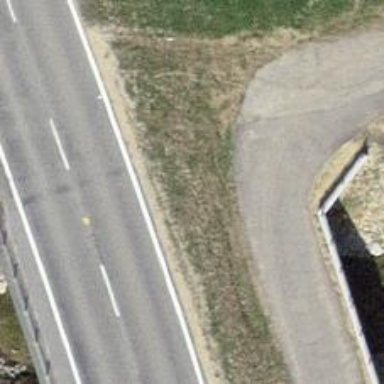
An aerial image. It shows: Hedge barrier.